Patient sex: F
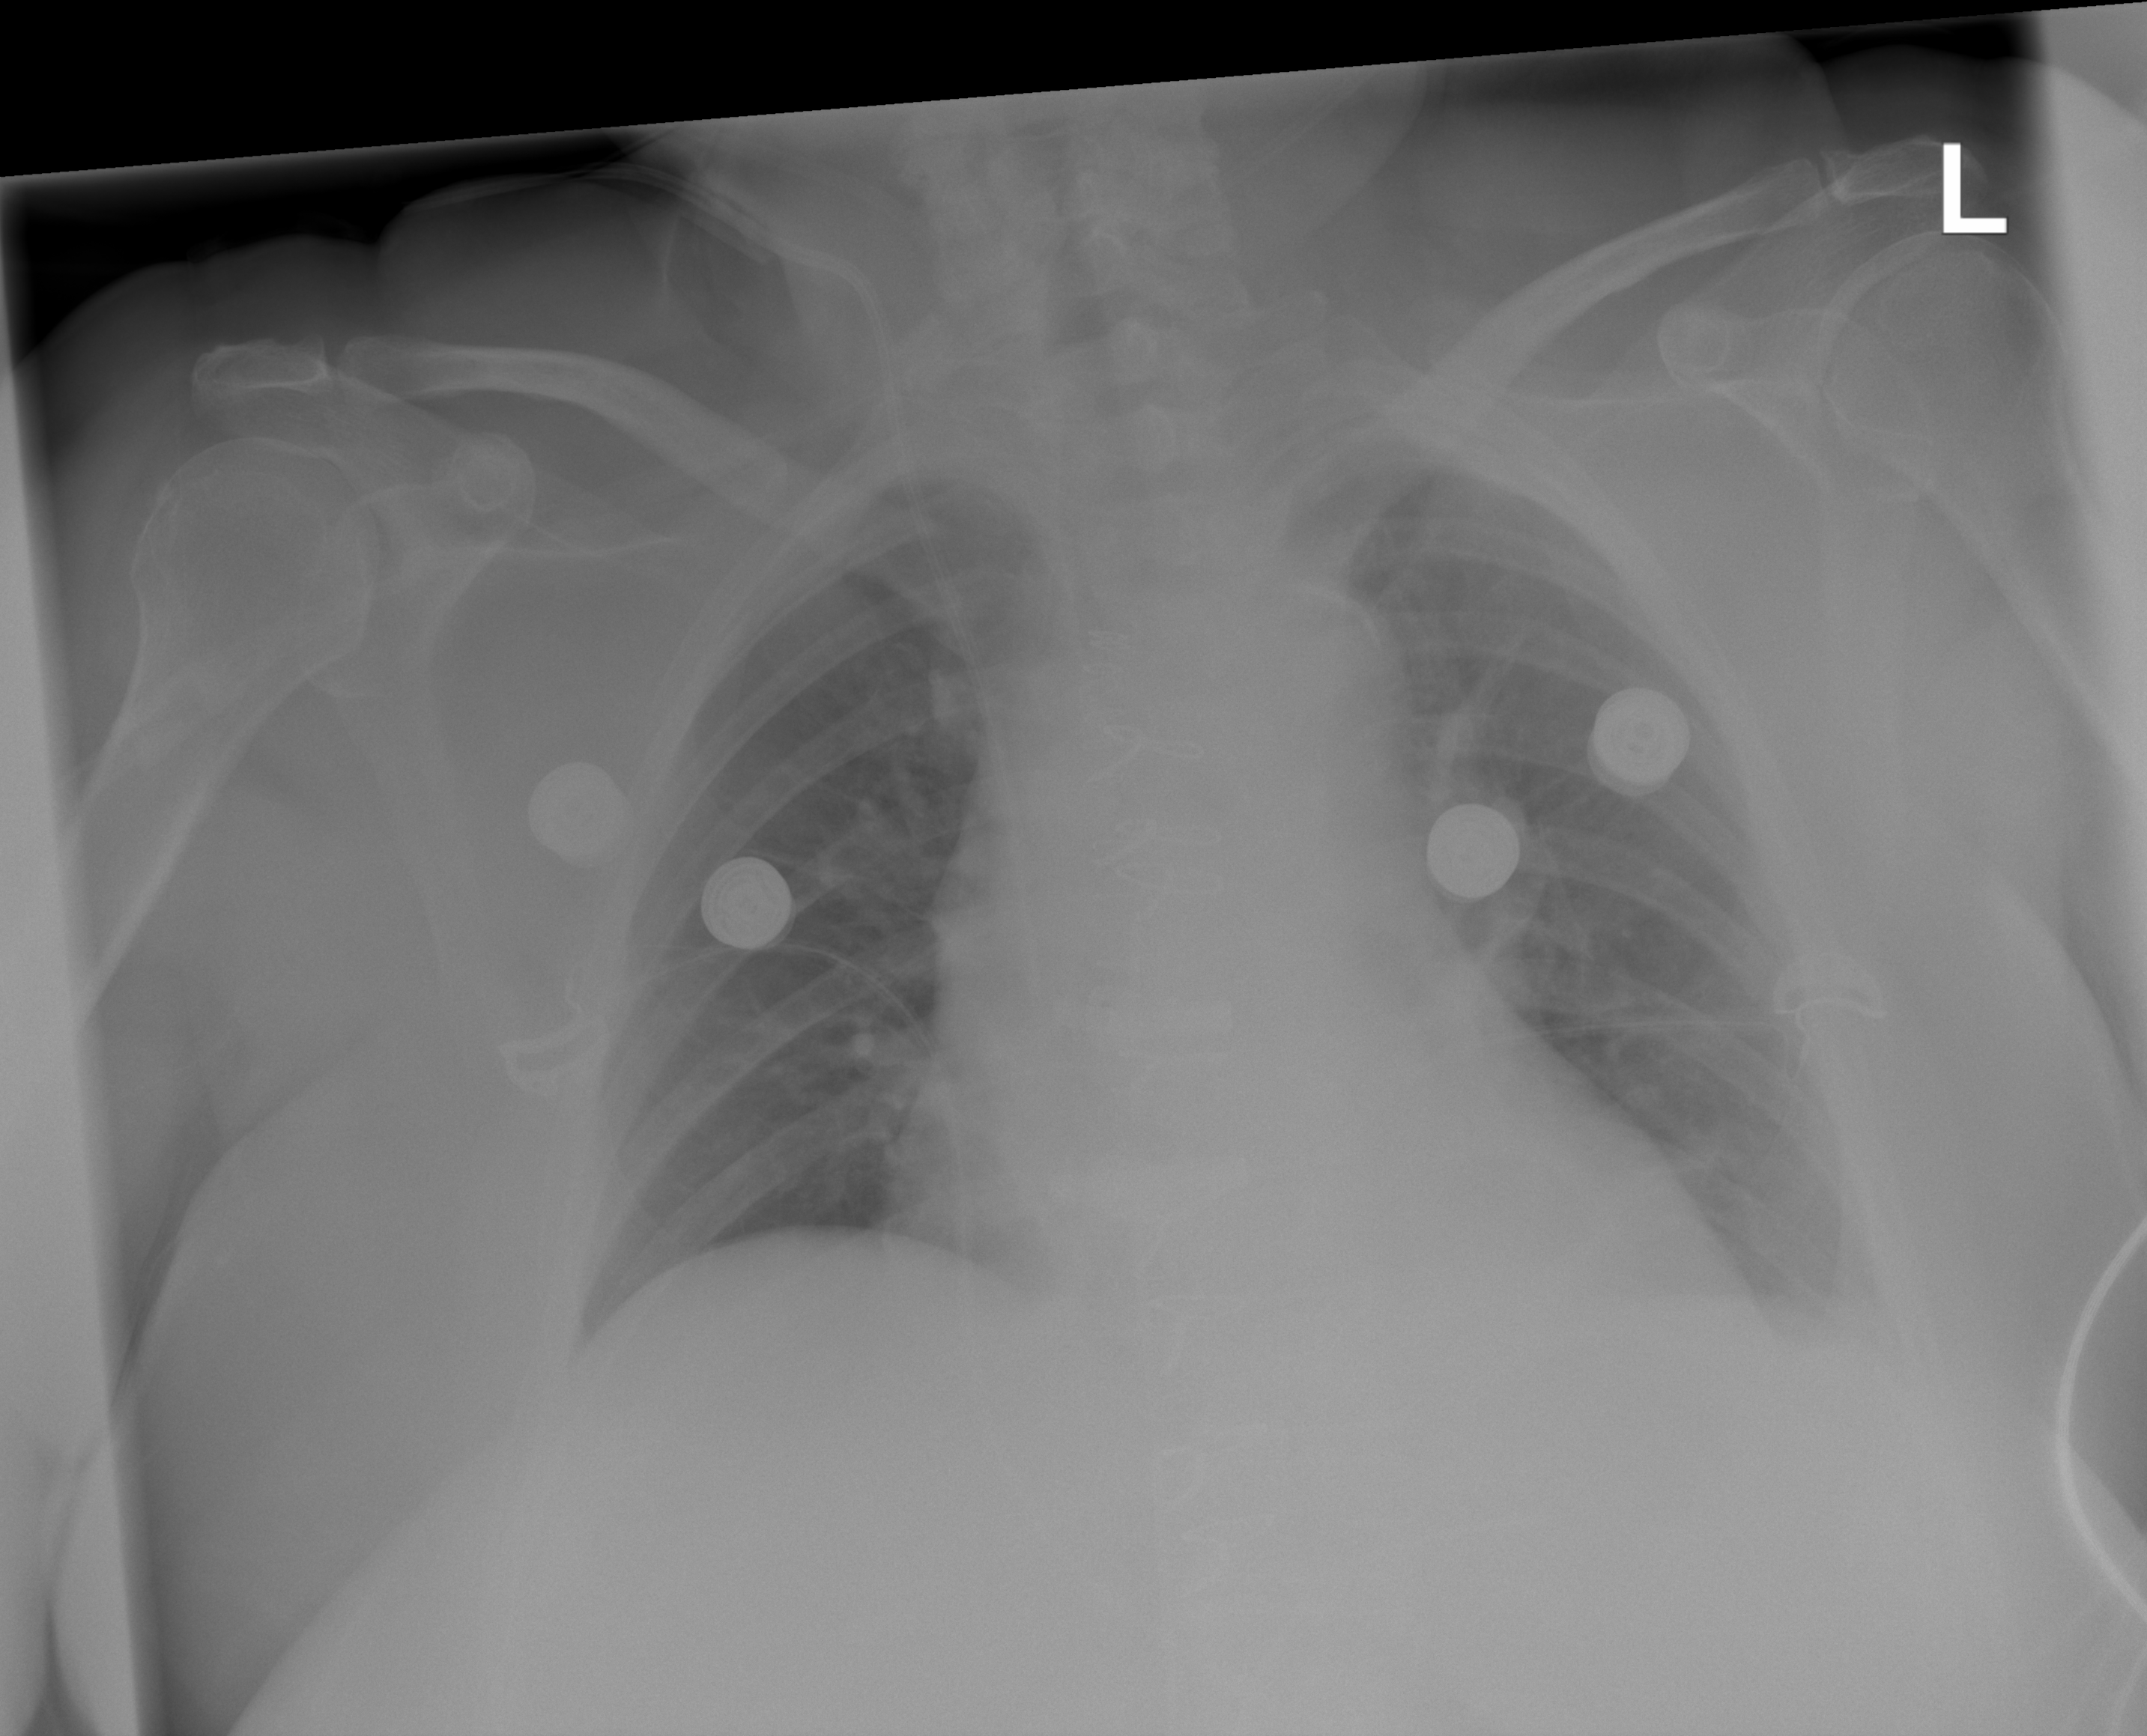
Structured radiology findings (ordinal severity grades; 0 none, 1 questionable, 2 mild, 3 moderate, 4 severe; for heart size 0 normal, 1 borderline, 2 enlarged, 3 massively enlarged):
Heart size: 2
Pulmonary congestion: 2
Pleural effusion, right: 0
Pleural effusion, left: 2
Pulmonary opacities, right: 0
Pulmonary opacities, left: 0
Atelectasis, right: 0
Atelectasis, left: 2